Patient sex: M
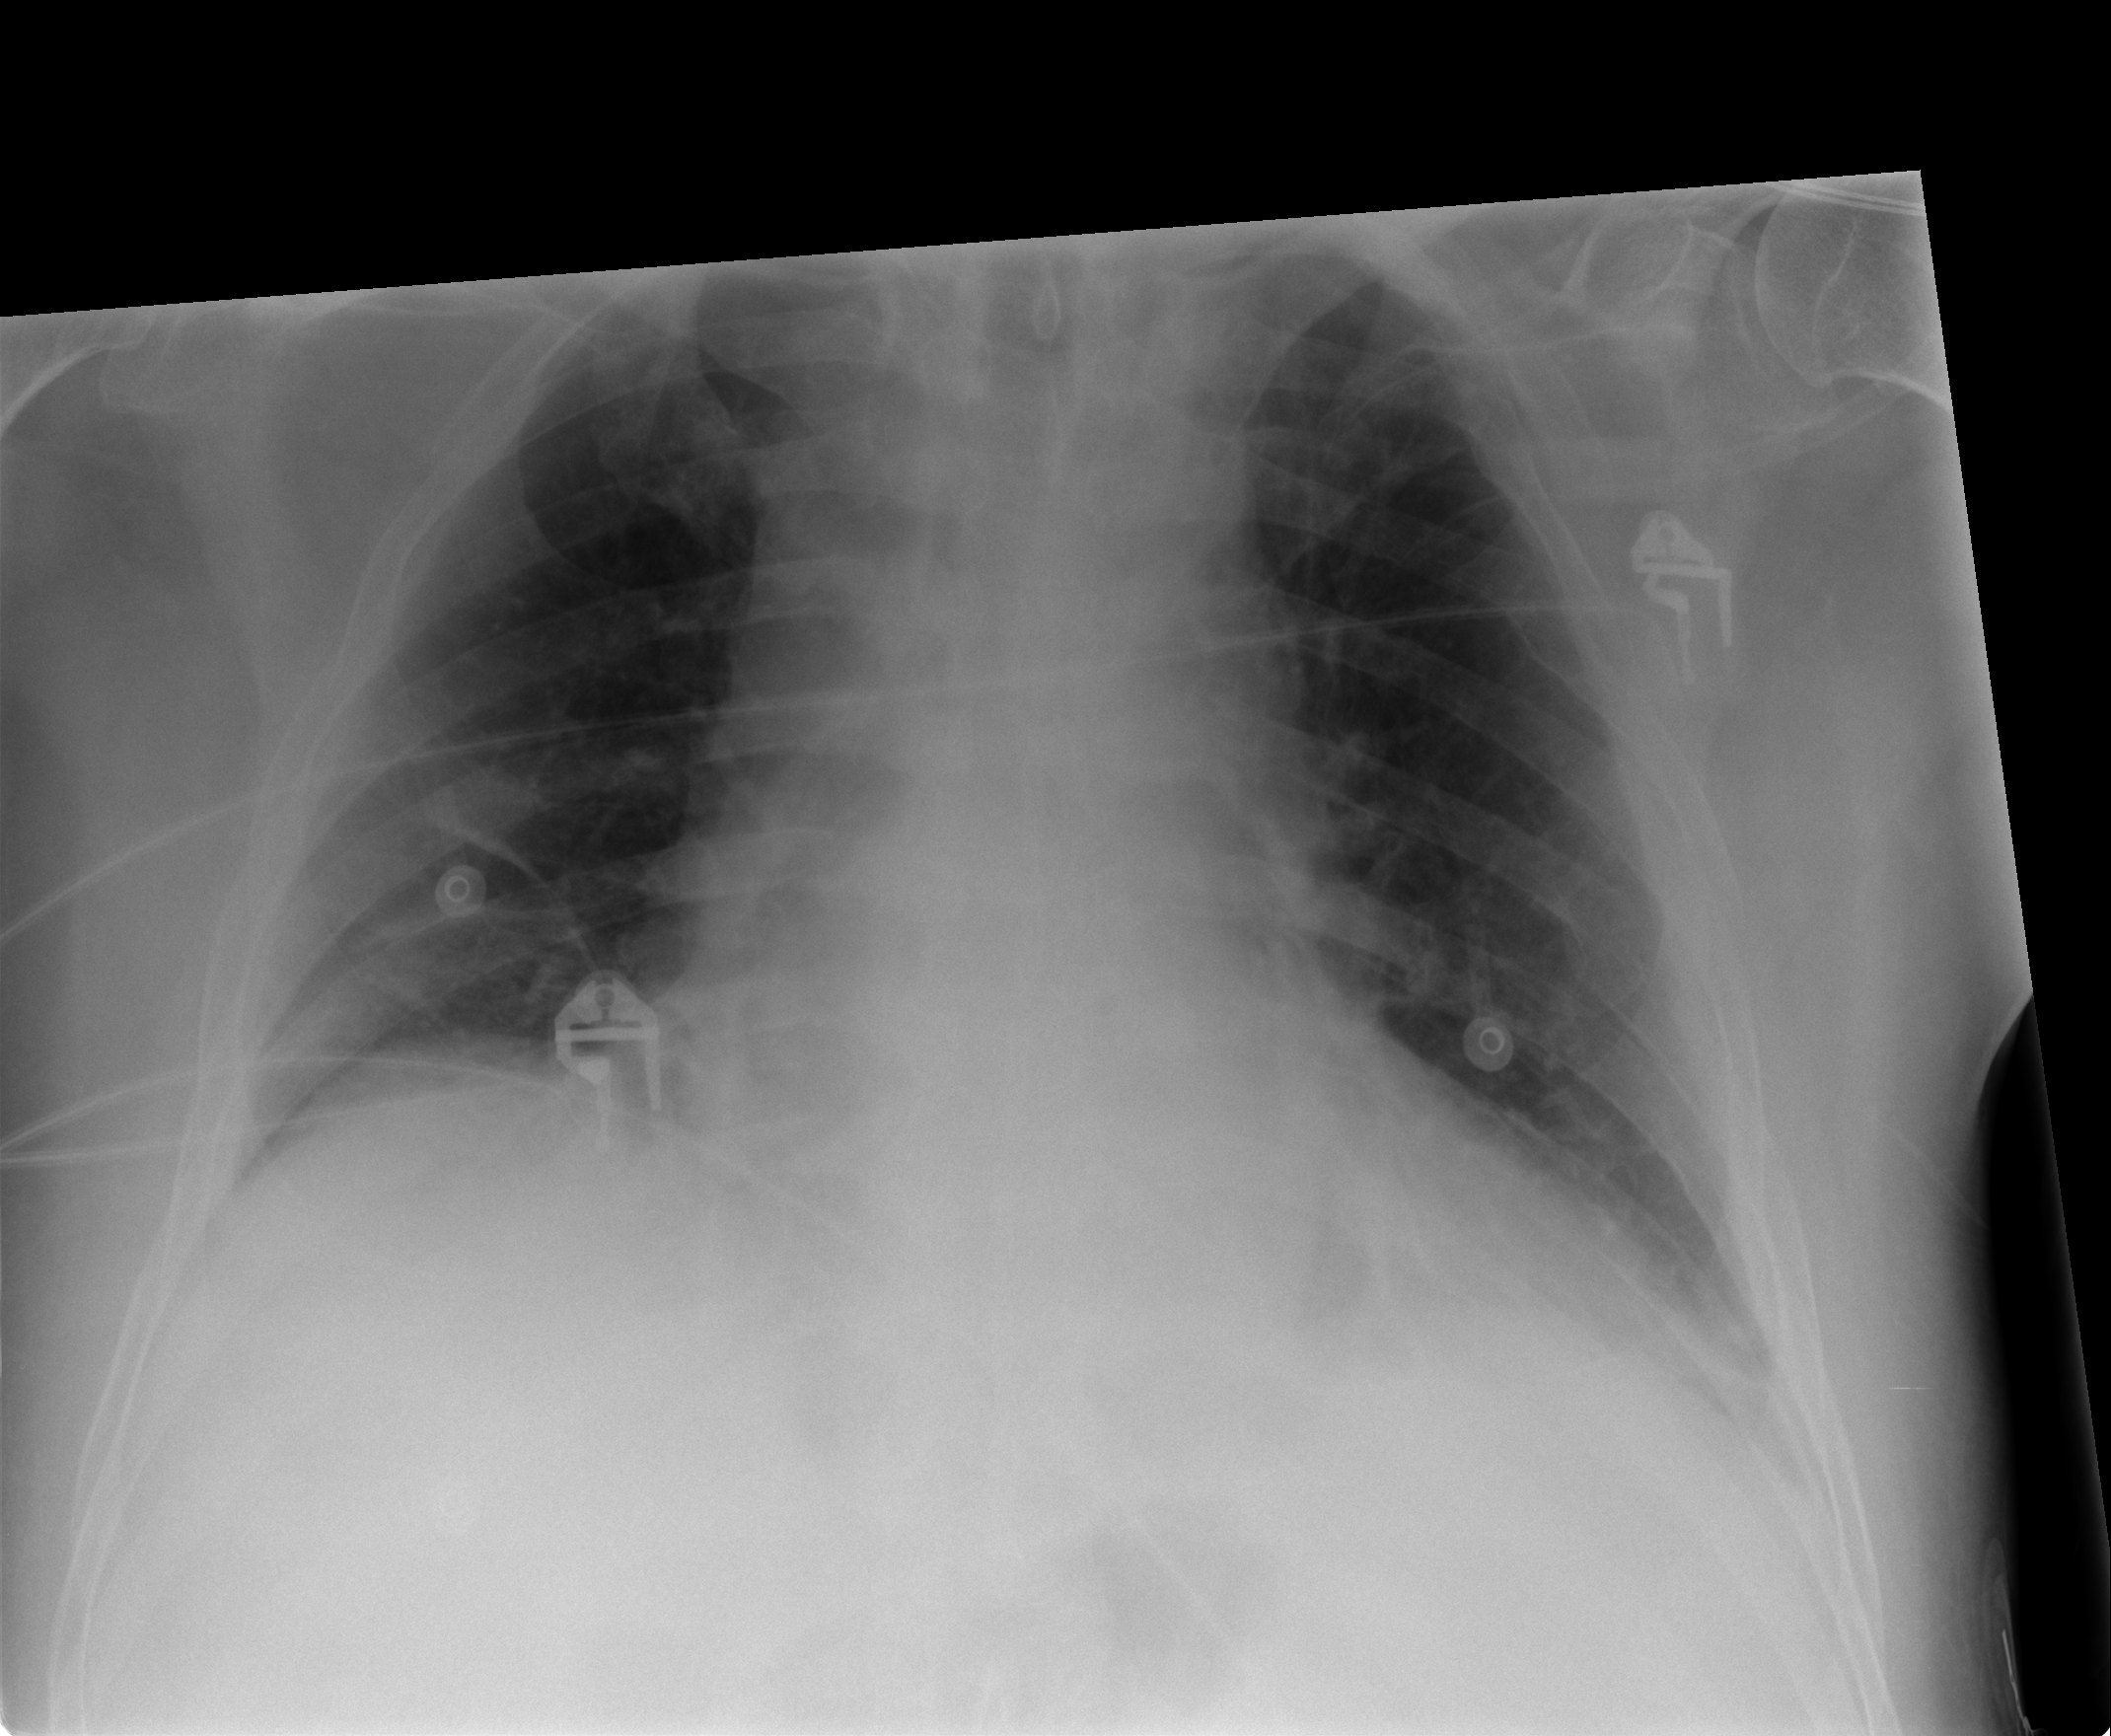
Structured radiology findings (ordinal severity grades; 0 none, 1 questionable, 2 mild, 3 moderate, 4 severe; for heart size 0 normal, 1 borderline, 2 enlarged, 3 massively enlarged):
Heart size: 0
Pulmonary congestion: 0
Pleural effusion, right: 0
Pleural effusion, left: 0
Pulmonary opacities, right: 0
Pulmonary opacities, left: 0
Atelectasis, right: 2
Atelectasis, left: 2